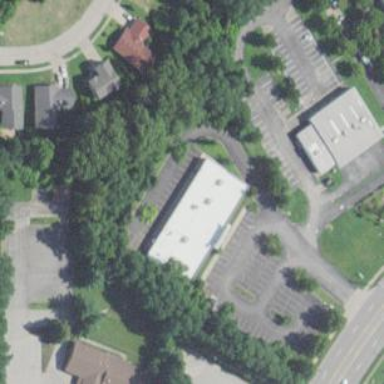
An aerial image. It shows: Public building.